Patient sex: M
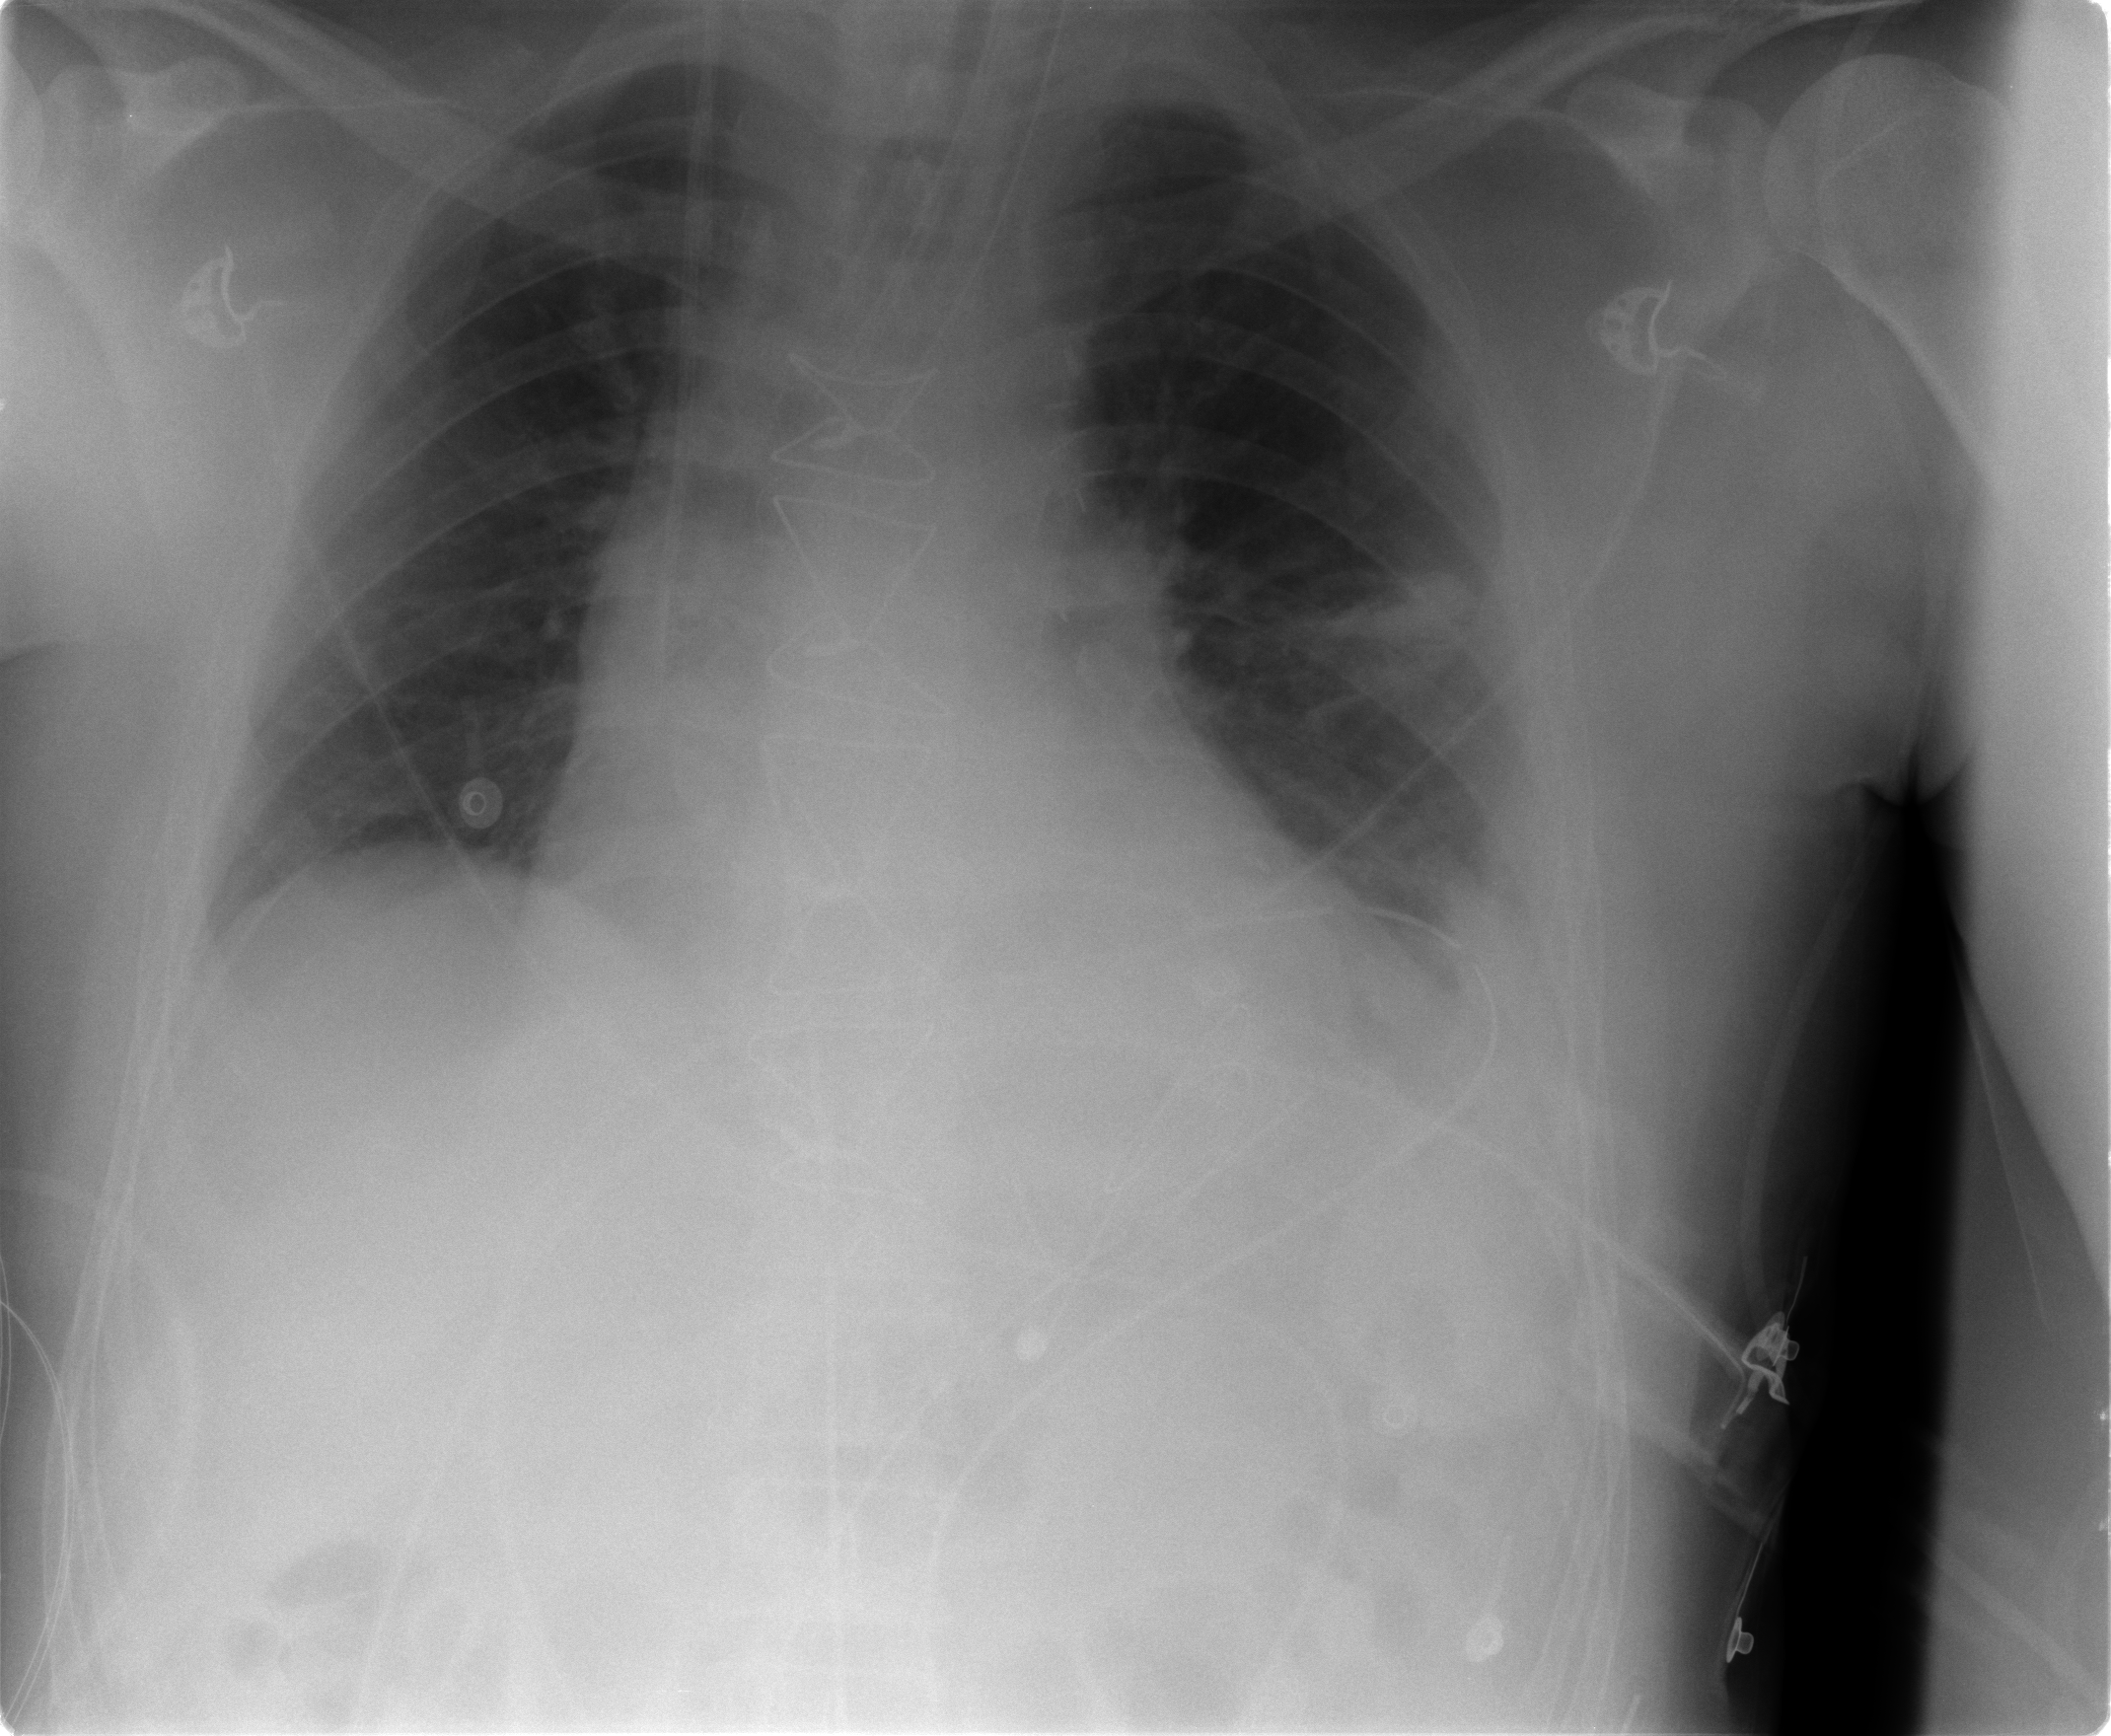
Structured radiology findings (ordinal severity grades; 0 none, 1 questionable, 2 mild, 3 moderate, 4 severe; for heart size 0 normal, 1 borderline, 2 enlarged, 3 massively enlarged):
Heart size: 2
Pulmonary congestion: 2
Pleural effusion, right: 1
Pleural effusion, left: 2
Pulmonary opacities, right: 0
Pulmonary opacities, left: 0
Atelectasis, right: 0
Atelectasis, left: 2